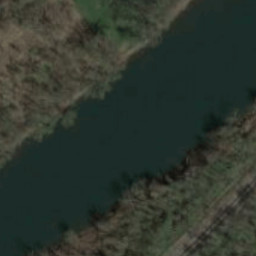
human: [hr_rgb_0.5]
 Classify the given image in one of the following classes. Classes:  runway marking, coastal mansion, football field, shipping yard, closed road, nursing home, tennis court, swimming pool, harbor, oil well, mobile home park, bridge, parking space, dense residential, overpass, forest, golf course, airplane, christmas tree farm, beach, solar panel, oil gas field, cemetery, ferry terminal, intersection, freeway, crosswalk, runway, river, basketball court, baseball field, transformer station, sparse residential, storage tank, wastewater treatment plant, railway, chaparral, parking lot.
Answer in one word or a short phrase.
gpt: river